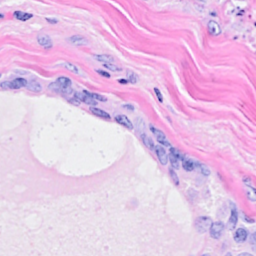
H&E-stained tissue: Breast